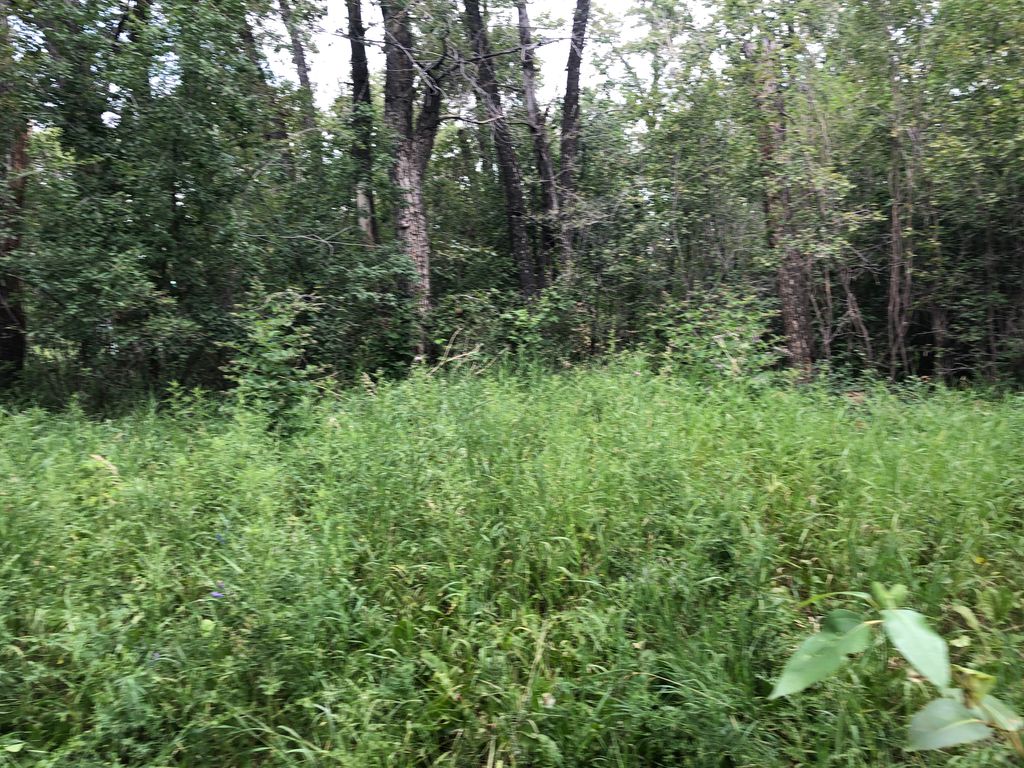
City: calgary